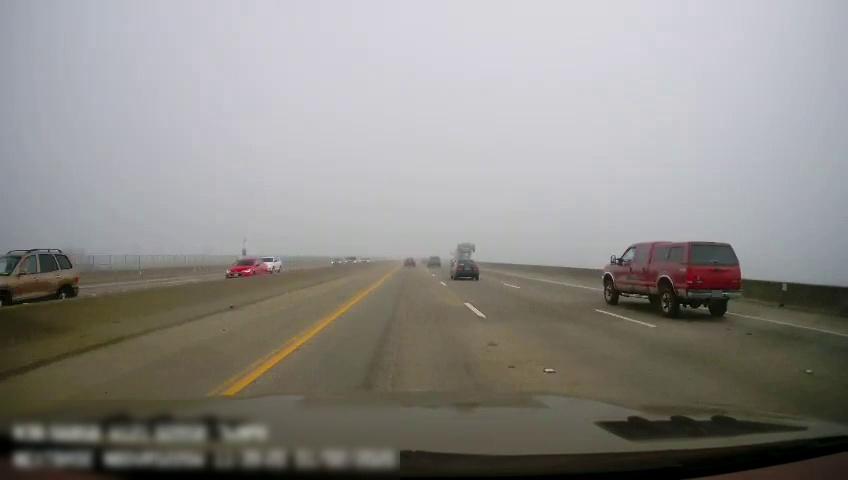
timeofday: Day
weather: Cloudy
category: Drivable Space
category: Drivable Space
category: Vehicles | SUV
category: Vehicles | Car
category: Vehicles | SUV
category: Vehicles | Car
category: Vehicles | SUV
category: Vehicles | SUV
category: Vehicles | Other LV
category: Vehicles | Truck
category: Vehicles | Car
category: Vehicles | Car
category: Lanes | Current Lane
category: Lanes | Current Lane
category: Lanes | Alternate Lane
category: Lanes | Alternate Lane
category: Lanes | Alternate Lane
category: Lanes | Opposite Lane
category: Lanes | Opposite Lane